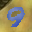
Label: 9